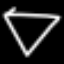
Label: diamond